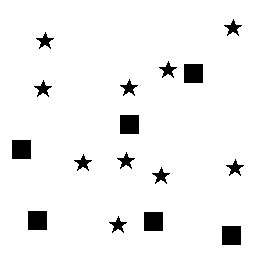
Squares: 6
Triangles: 0
Stars: 10
Total shapes: 16